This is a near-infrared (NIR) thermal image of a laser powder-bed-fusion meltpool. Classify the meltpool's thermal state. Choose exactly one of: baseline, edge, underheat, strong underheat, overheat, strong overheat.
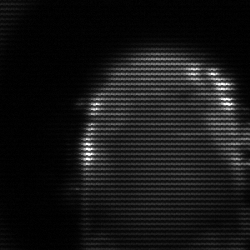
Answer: baseline